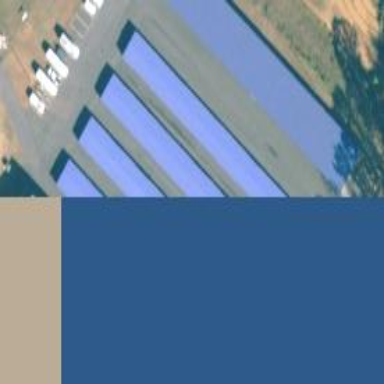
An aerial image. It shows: Storage area.